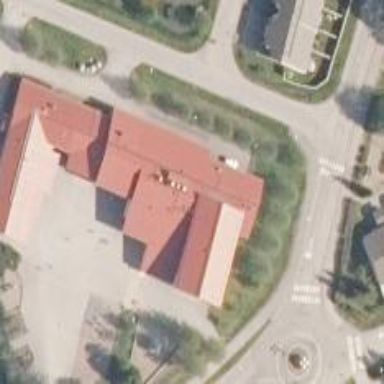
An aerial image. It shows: School building.